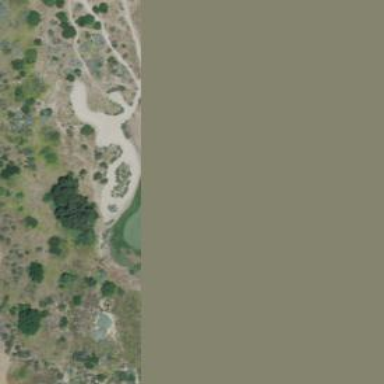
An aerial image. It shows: Golf hole.